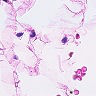
Metastatic tissue present: no